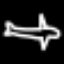
Label: airplane